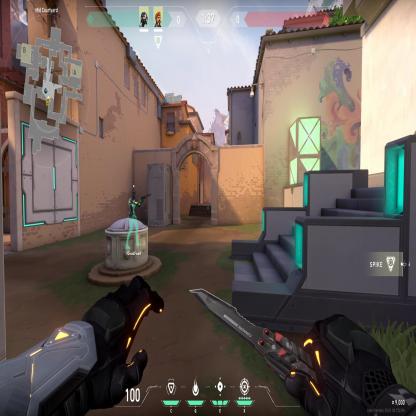
Label: teammate